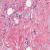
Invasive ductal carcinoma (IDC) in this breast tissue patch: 1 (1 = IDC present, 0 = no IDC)